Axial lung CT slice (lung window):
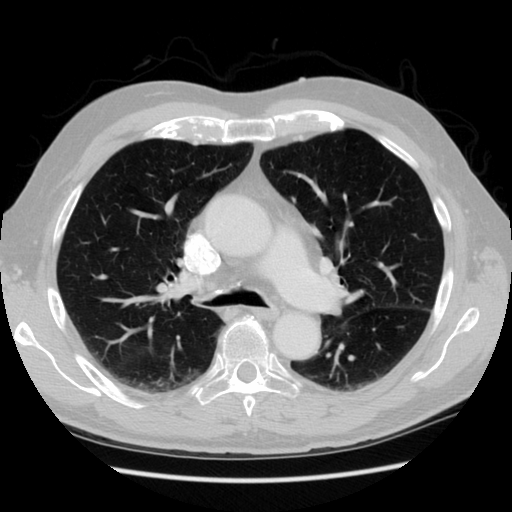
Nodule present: no